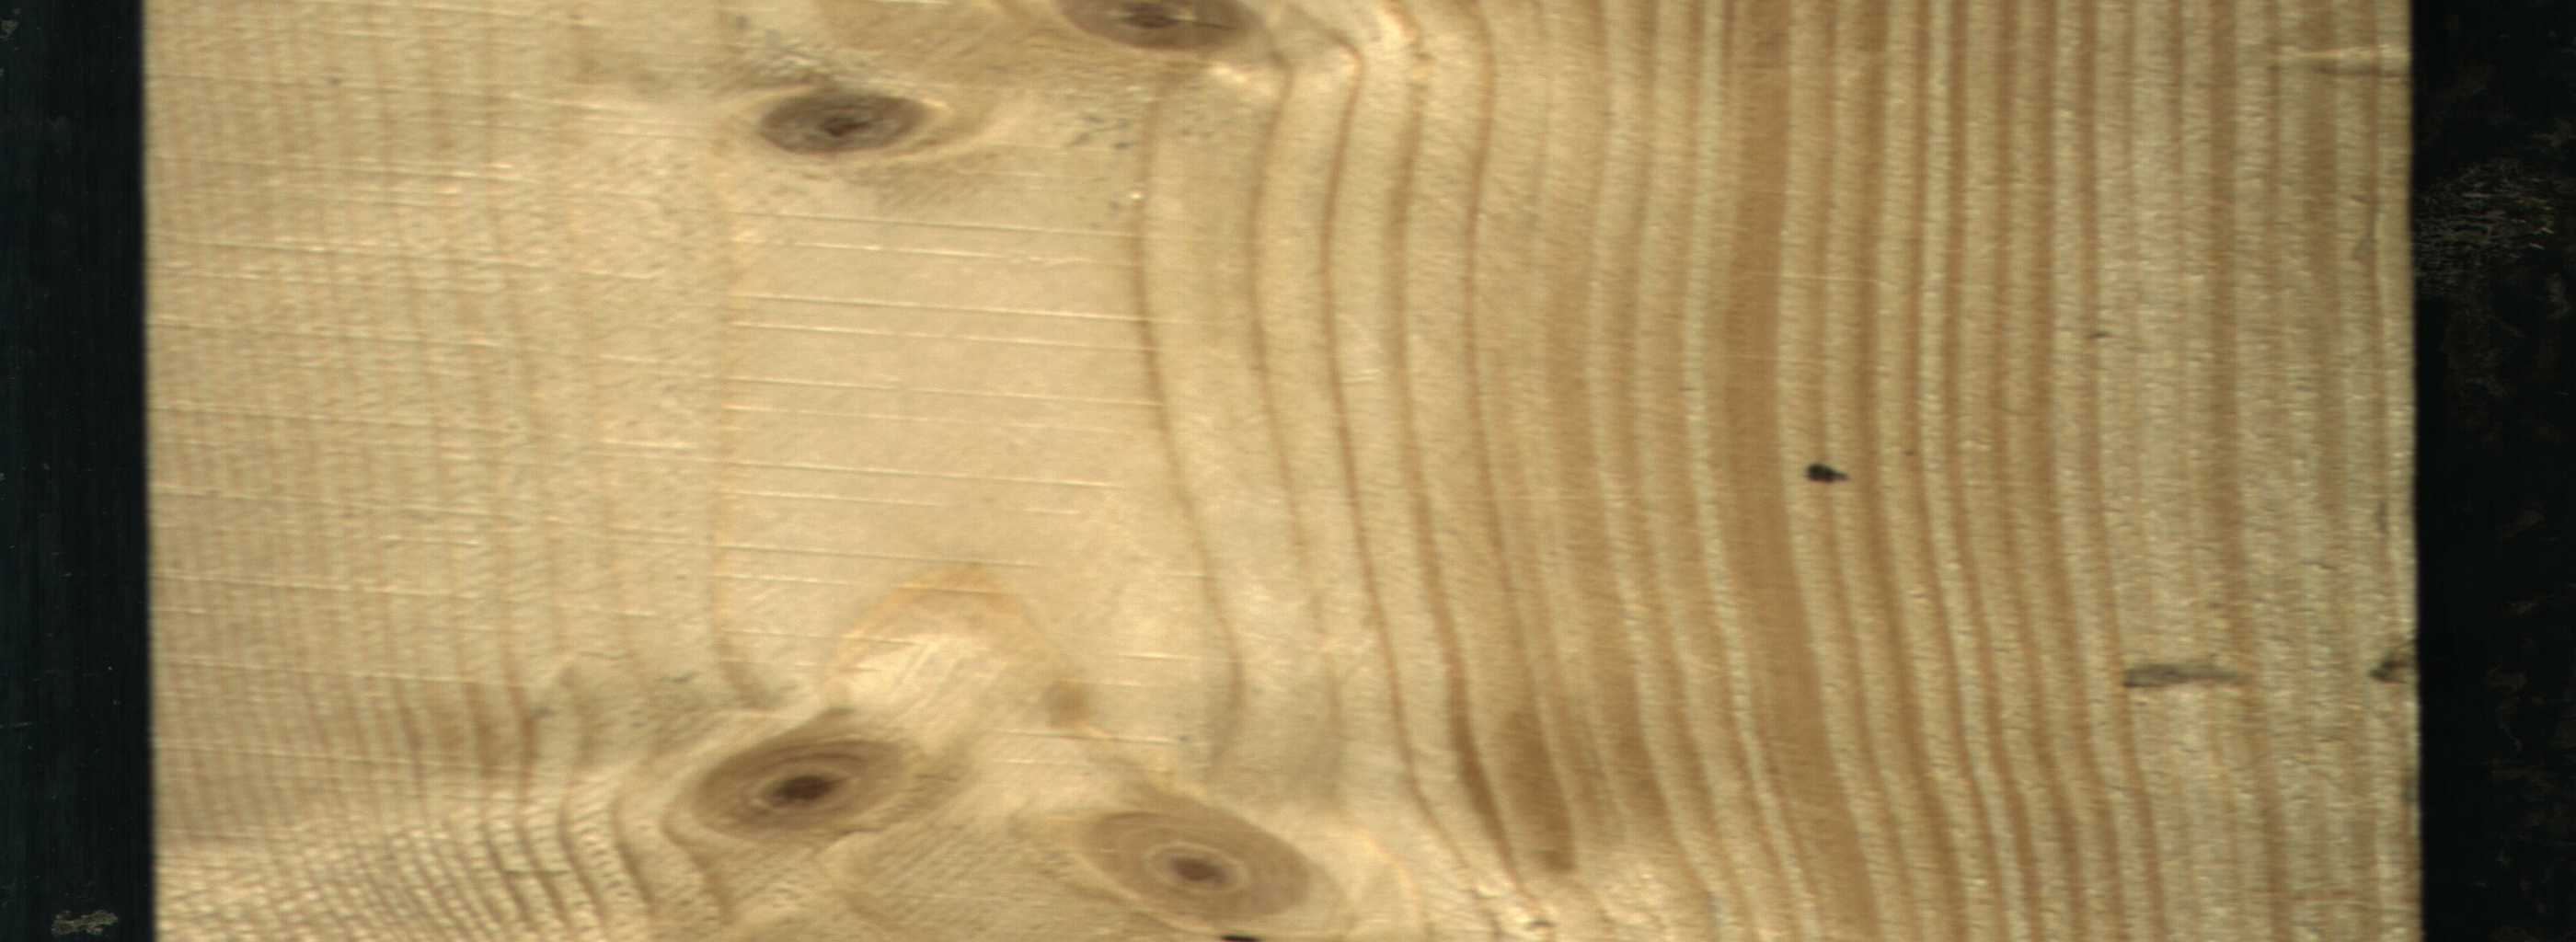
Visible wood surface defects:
Live_Knot
Live_Knot
Live_Knot
Live_Knot